Question: I thank all of you for your precious time. I would like to have a table with the first column with no lag, the second column with one lag down, the third column with two lags down, etc., as in the picture. I have code that actually does the job but only if you run the code once. If you run the code two or three times you will notice that additional shifts (lags) occur. I would be very grateful if any of you could help me get the same result no matter how many times the code is run.
Screenshot:

'''
library(dplyr)
library(data.table)
d <- structure(list(inv = c(20, 18, 46, 28, 10, 17, 96, 37), c = c(1, 0.999735, 0.912009, 0.596777,
0.293534, 0.122216, 0.046563, 0.016929)), row.names = c(NA, -8L), class = c("tbl_df", "tbl", "data.frame"))
G <- matrix(d$inv)
W <- matrix(d$c)
K <- cbind(W%x%t(G))
dtK <- data.table(K)
z <- dtK[, names(dtK) := Map(shift, .SD, seq_along(.SD)-1L, fill = 0), .SDcols = names(dtK)]
z
'''
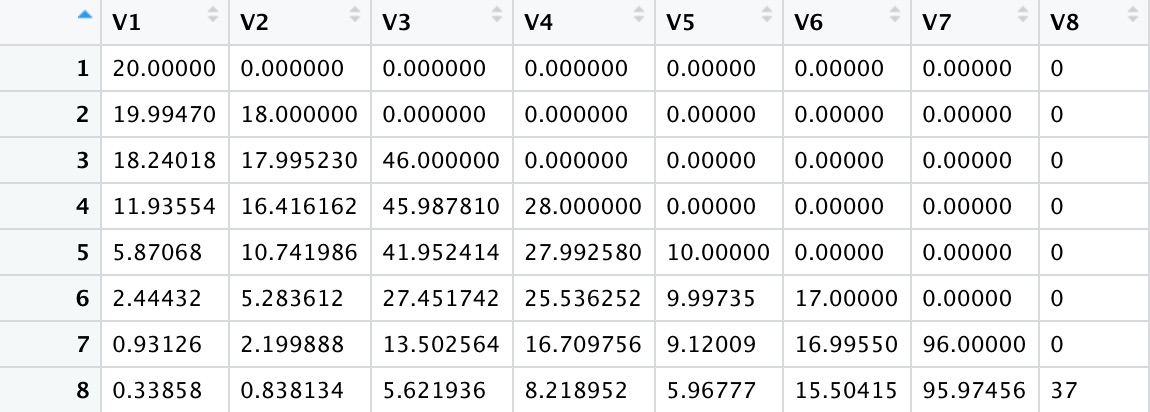
Answer: The ':=' operator assigns by reference within the 'dtK' object.
That means the original 'dtK' object is changed regardless of whether you assign it to 'z' or not.
Try running just the following and seeing what happens:
'''
dtK[, names(dtK) := Map(shift, .SD, seq_along(.SD)-1L, fill = 0), .SDcols = names(dtK)]
dtK
V1 V2 V3 V4 V5 V6 V7 V8
1: 20.00000 0.000000 0.000000 0.000000 0.00000 0.00000 0.00000 0
2: 19.99470 18.000000 0.000000 0.000000 0.00000 0.00000 0.00000 0
3: 18.24018 17.995230 46.000000 0.000000 0.00000 0.00000 0.00000 0
4: 11.93554 16.416162 45.987810 28.000000 0.00000 0.00000 0.00000 0
5: 5.87068 10.741986 41.952414 27.992580 10.00000 0.00000 0.00000 0
6: 2.44432 5.283612 27.451742 25.536252 9.99735 17.00000 0.00000 0
7: 0.93126 2.199888 13.502564 16.709756 9.12009 16.99550 96.00000 0
8: 0.33858 0.838134 5.621936 8.218952 5.96777 15.50415 95.97456 37
'''
One way out of this problem is to make a copy with 'copy':
'''
dtK <- data.table(K)
z <- copy(dtK)[, names(dtK) := Map(shift, .SD, seq_along(.SD)-1L, fill = 0), .SDcols = names(dtK)]
dtK
V1 V2 V3 V4 V5 V6 V7 V8
1: 20.00000 18.000000 46.000000 28.000000 10.00000 17.000000 96.000000 37.000000
2: 19.99470 17.995230 45.987810 27.992580 9.99735 16.995495 95.974560 36.990195
3: 18.24018 16.416162 41.952414 25.536252 9.12009 15.504153 87.552864 33.744333
4: 11.93554 10.741986 27.451742 16.709756 5.96777 10.145209 57.290592 22.080749
5: 5.87068 5.283612 13.502564 8.218952 2.93534 4.990078 28.179264 10.860758
6: 2.44432 2.199888 5.621936 3.422048 1.22216 2.077672 11.732736 4.521992
7: 0.93126 0.838134 2.141898 1.303764 0.46563 0.791571 4.470048 1.722831
8: 0.33858 0.304722 0.778734 0.474012 0.16929 0.287793 1.625184 0.626373
'''
Check out 'vignette("datatable-reference-semantics")' for more.